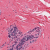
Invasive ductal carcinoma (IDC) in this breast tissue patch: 0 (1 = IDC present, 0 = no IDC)